Question: on my web page i have text area like this

and i suppose to get data in textarea when i alternate the value of select box( or onChange event), so i used ajax function
'''
<script src="http://ajax.googleapis.com/ajax/libs/jquery/1.7.2/jquery.min.js"></script>
<script>
function myCall() {
var request = $.ajax({
url: "ajax.php",
type: "GET",
dataType: "html"
});
request.done(function(msg) {
$("#mybox").html(msg);
});
request.fail(function(jqXHR, textStatus) {
alert( "Request failed: " + textStatus );
});
}
</script>
'''
and this is my select box code,
'''
<select name="txtname" id="txtname" onChange="myCall()" >
<option value="0">Select Age:</option>
<option value="100083">100083</option>
<option value="22-26">22-26</option>
<option value="26-30">26-30</option>
<option value="30-34">30-34</option>
</select>
'''
actualy i want to fetch record on the basis of select box value, this function working fine for static value but i am puzzled how to get data from data base..
and my ajax page coding is here..
'''
<?php
$con=mysql_connect("localhost","root","");
if (!$con)
{
die('Could not connect: ' . mysql_error());
}
mysql_select_db("hmc", $con);
$sql="SELECT * FROM news WHERE name = '22-26'";
$result = mysql_query($sql);
?>
<?php
while($row=mysql_fetch_array($result))
{
?>
<tr>
<td>
<?php echo $row['news1'];?></h3></td>
</tr><br /><hr /><br />
<?php
}
?>
</div>
'''
any idea will be appreciated...
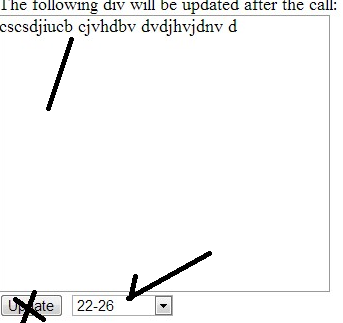
Answer: Your ajax call is not proper, you need to pass your select box value to the php side, like this
'''
$.ajax({
url: "ajax.php",
type: "GET",
dataType: "html",
data:"value="+$("#txtname").val();
});
'''
then use this value on php side using $_GET['value']